Question: I'm currently trying to build an ANN that can play the online game "Helicopter Game" (see picture below if you're unfamiliar) using only the pixels of screenshots for training.

I've built similar models in OpenAI Universe but was hoping to try my hand at training directly on an online game instead of using an emulator.
The first thing I tried was to use the Selenium screenshot method to capture 100 screenshots at 10 frames per second.
'''
for i in range(100):
driver.save_screenshot(r'C:\Users\MyName\Desktop\Screenshots\shot'+str(i)+'.png')
time.sleep(0.1)
'''
But Selenium doesn't seem to be able to handle that kind of speed, it can only capture about 2 or 3 screenshots per second, even when I take away the time delay, and this is before even doing any preprocessing of the images.
Does anyone know of a method faster than what I'm trying to accomplish with Selenium?
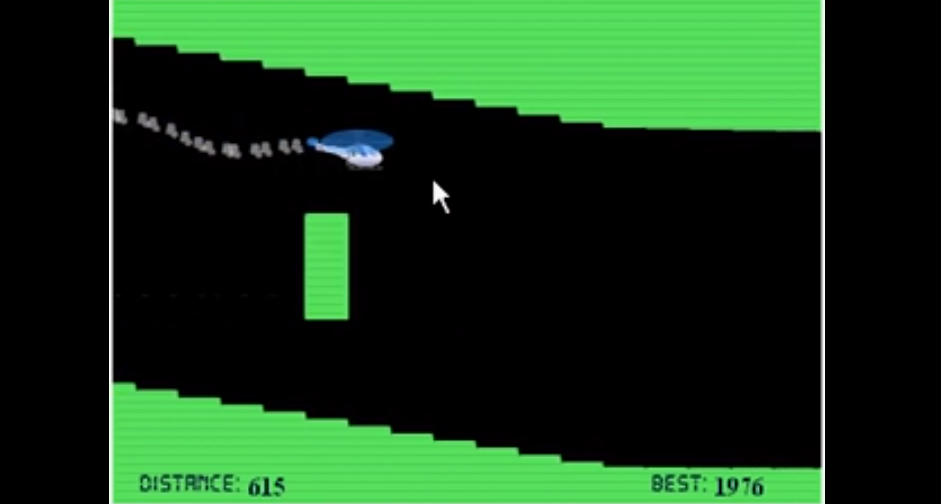
Answer: You can give a try to the <URL> to only capture the revelant part of the screen.
The module can be used with PIL, Numpy and OpenCV for other work, just check the doc' :)